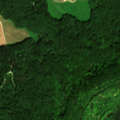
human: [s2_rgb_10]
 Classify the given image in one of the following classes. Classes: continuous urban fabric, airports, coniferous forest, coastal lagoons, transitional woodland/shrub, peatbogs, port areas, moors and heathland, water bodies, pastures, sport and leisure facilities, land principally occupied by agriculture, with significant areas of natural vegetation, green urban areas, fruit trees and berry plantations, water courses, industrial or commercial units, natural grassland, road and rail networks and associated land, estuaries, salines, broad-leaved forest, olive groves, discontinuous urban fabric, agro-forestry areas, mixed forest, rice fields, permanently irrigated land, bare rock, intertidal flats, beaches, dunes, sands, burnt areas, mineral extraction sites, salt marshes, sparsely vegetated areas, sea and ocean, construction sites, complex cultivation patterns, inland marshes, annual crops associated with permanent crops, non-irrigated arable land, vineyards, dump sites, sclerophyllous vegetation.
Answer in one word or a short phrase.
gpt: non-irrigated arable land, broad-leaved forest, mixed forest